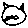
Label: cat